Question: I have created Excel addin project using Visual Studio to insert a data into database.
The problem is I'm unable to open a File upload box in this.
I am getting an error.
My code:
'''
[ObsoleteAttribute()]
[STAThread]
private void Save(ProgressBarForm pBar)
{
OpenFileDialog openFileDialog1 = new OpenFileDialog();
DialogResult result = openFileDialog1.ShowDialog();
if (result == DialogResult.OK)
{
//execute code
'''
I tried to give attribute to Save method also then also it is giving me the error below:

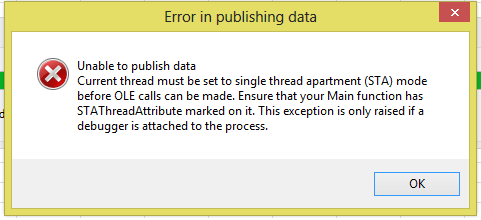
Answer: You need to put the [STAThread] on your Main method, like so:
'''
[STAThread]
static void Main()
{
'''
Alternatively, start a new thread for saving, along these lines:
'''
var thread = new Thread(mySaveMethod);
thread.SetApartmentState(ApartmentState.STA);
thread.Start();
thread.Join();
'''